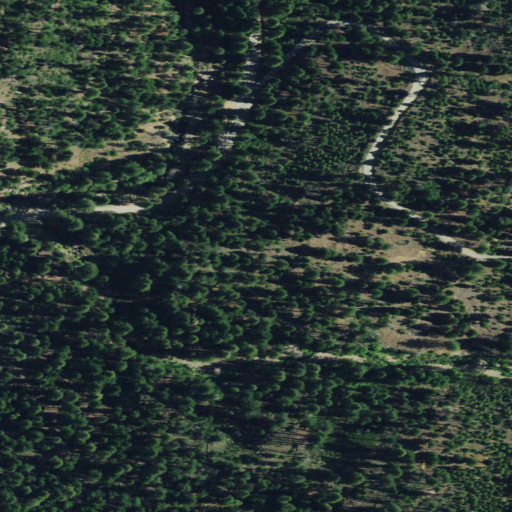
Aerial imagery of valley in California named China Gulch containing evergreen forest, shrub, and open development